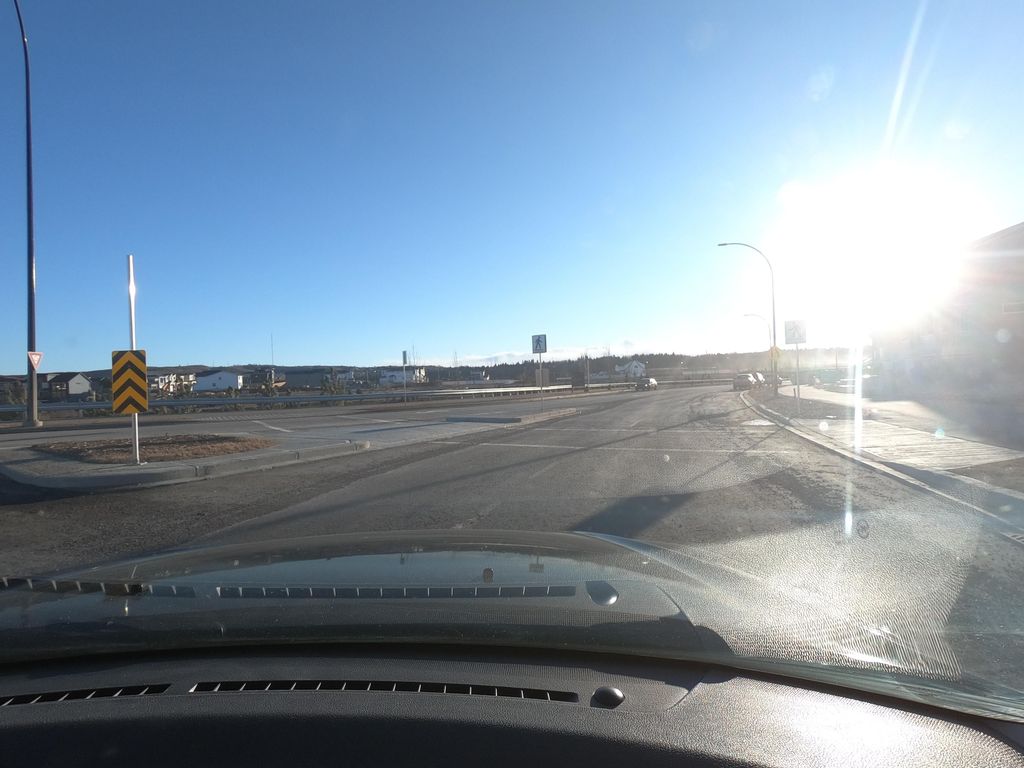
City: calgary